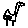
Label: bird